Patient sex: M
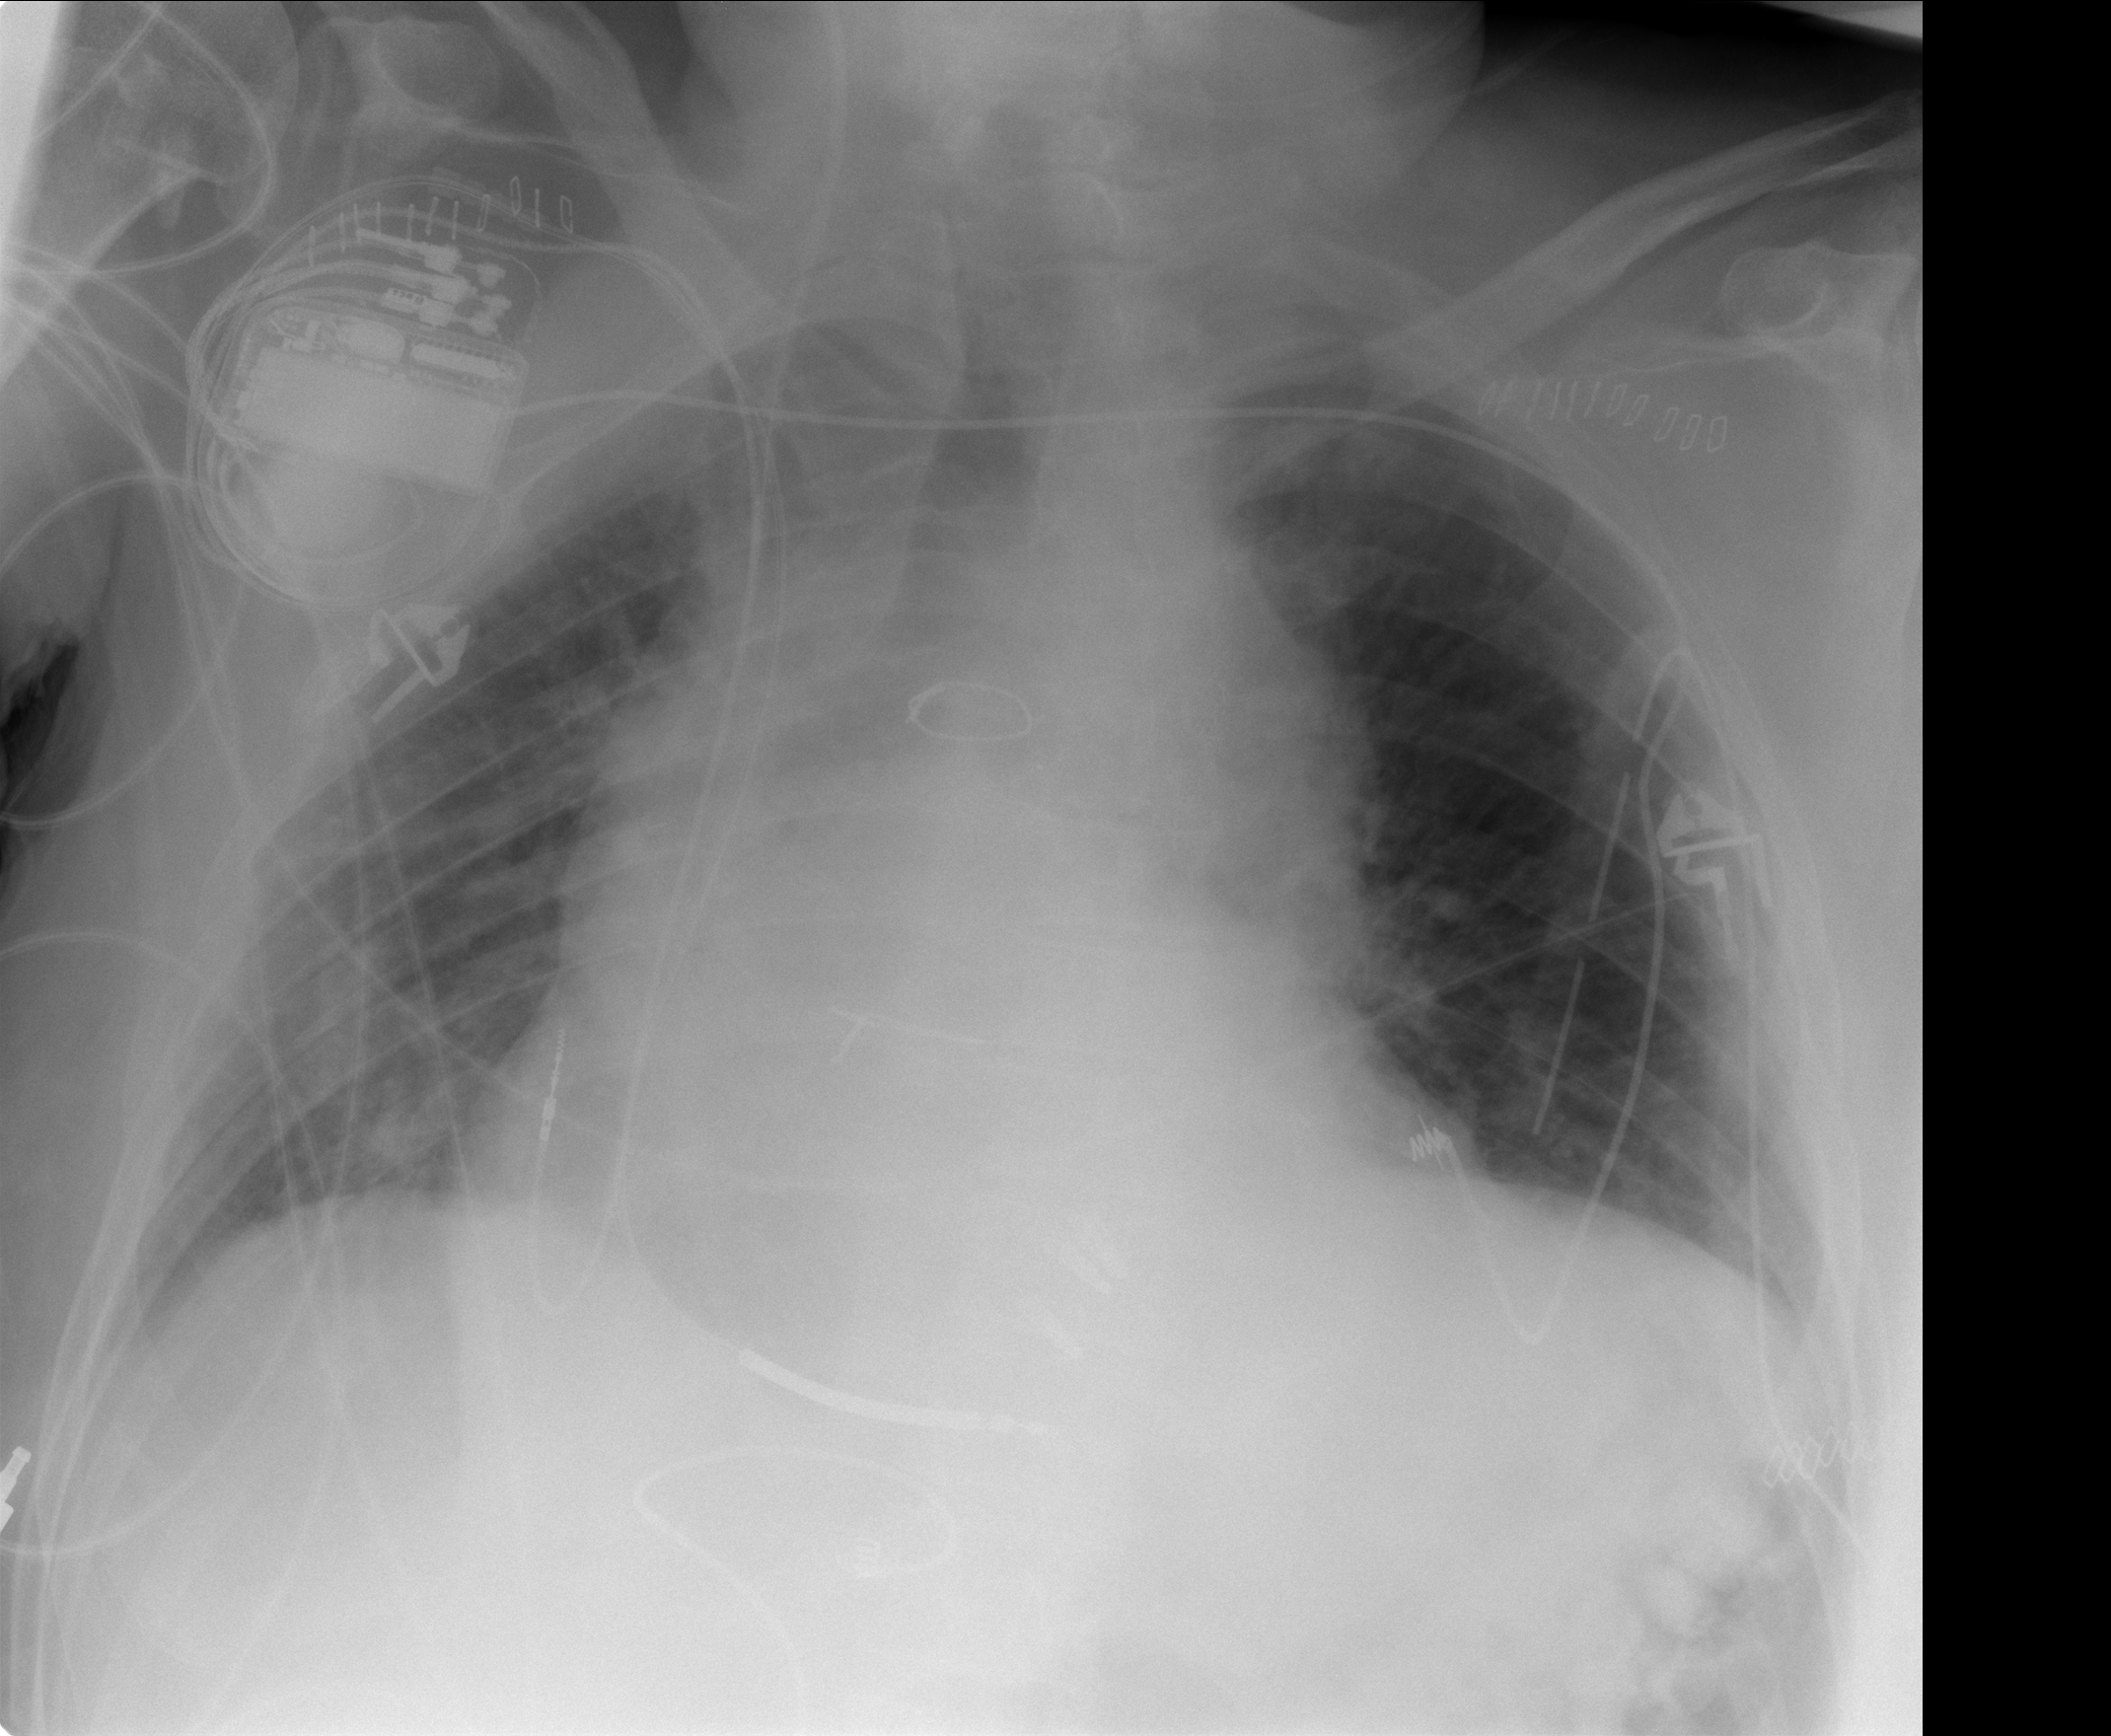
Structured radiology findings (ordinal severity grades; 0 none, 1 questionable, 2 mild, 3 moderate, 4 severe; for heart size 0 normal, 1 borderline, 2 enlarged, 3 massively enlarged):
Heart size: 3
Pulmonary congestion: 1
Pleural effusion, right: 2
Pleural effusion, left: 2
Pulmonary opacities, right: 0
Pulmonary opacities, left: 0
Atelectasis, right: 0
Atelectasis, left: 0